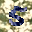
Label: 5